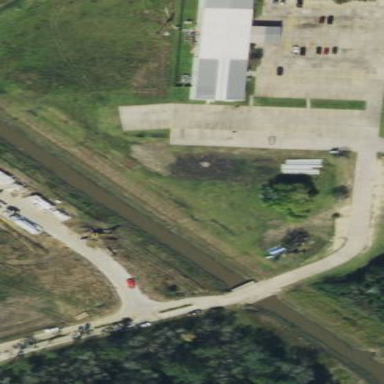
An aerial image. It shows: Drain waterway.